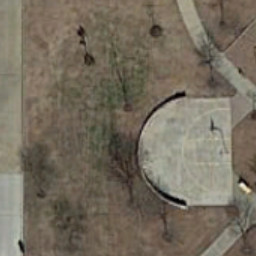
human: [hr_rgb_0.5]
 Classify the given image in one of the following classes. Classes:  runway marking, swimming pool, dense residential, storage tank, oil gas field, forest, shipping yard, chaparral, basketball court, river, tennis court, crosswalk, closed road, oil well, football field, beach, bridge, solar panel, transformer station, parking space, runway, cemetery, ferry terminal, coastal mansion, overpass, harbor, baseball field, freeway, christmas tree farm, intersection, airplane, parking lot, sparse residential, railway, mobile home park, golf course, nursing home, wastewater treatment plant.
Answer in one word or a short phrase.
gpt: basketball court